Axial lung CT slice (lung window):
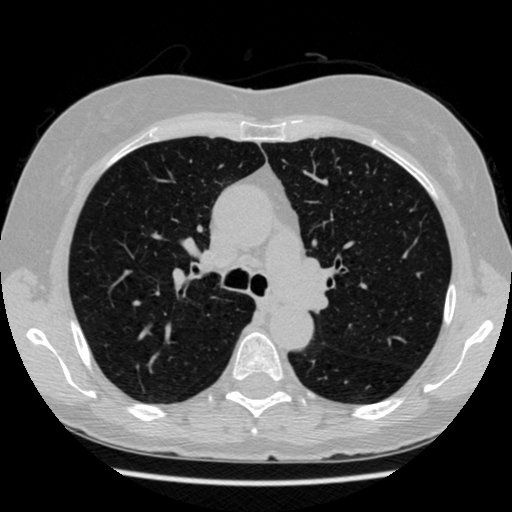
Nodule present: no